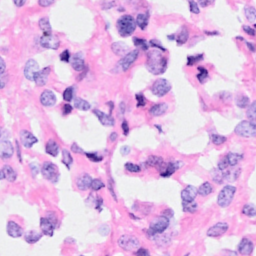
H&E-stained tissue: Breast